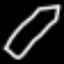
Label: pencil